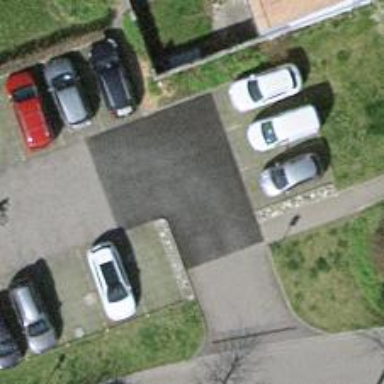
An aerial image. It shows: Road serving as parking aisle.